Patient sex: F
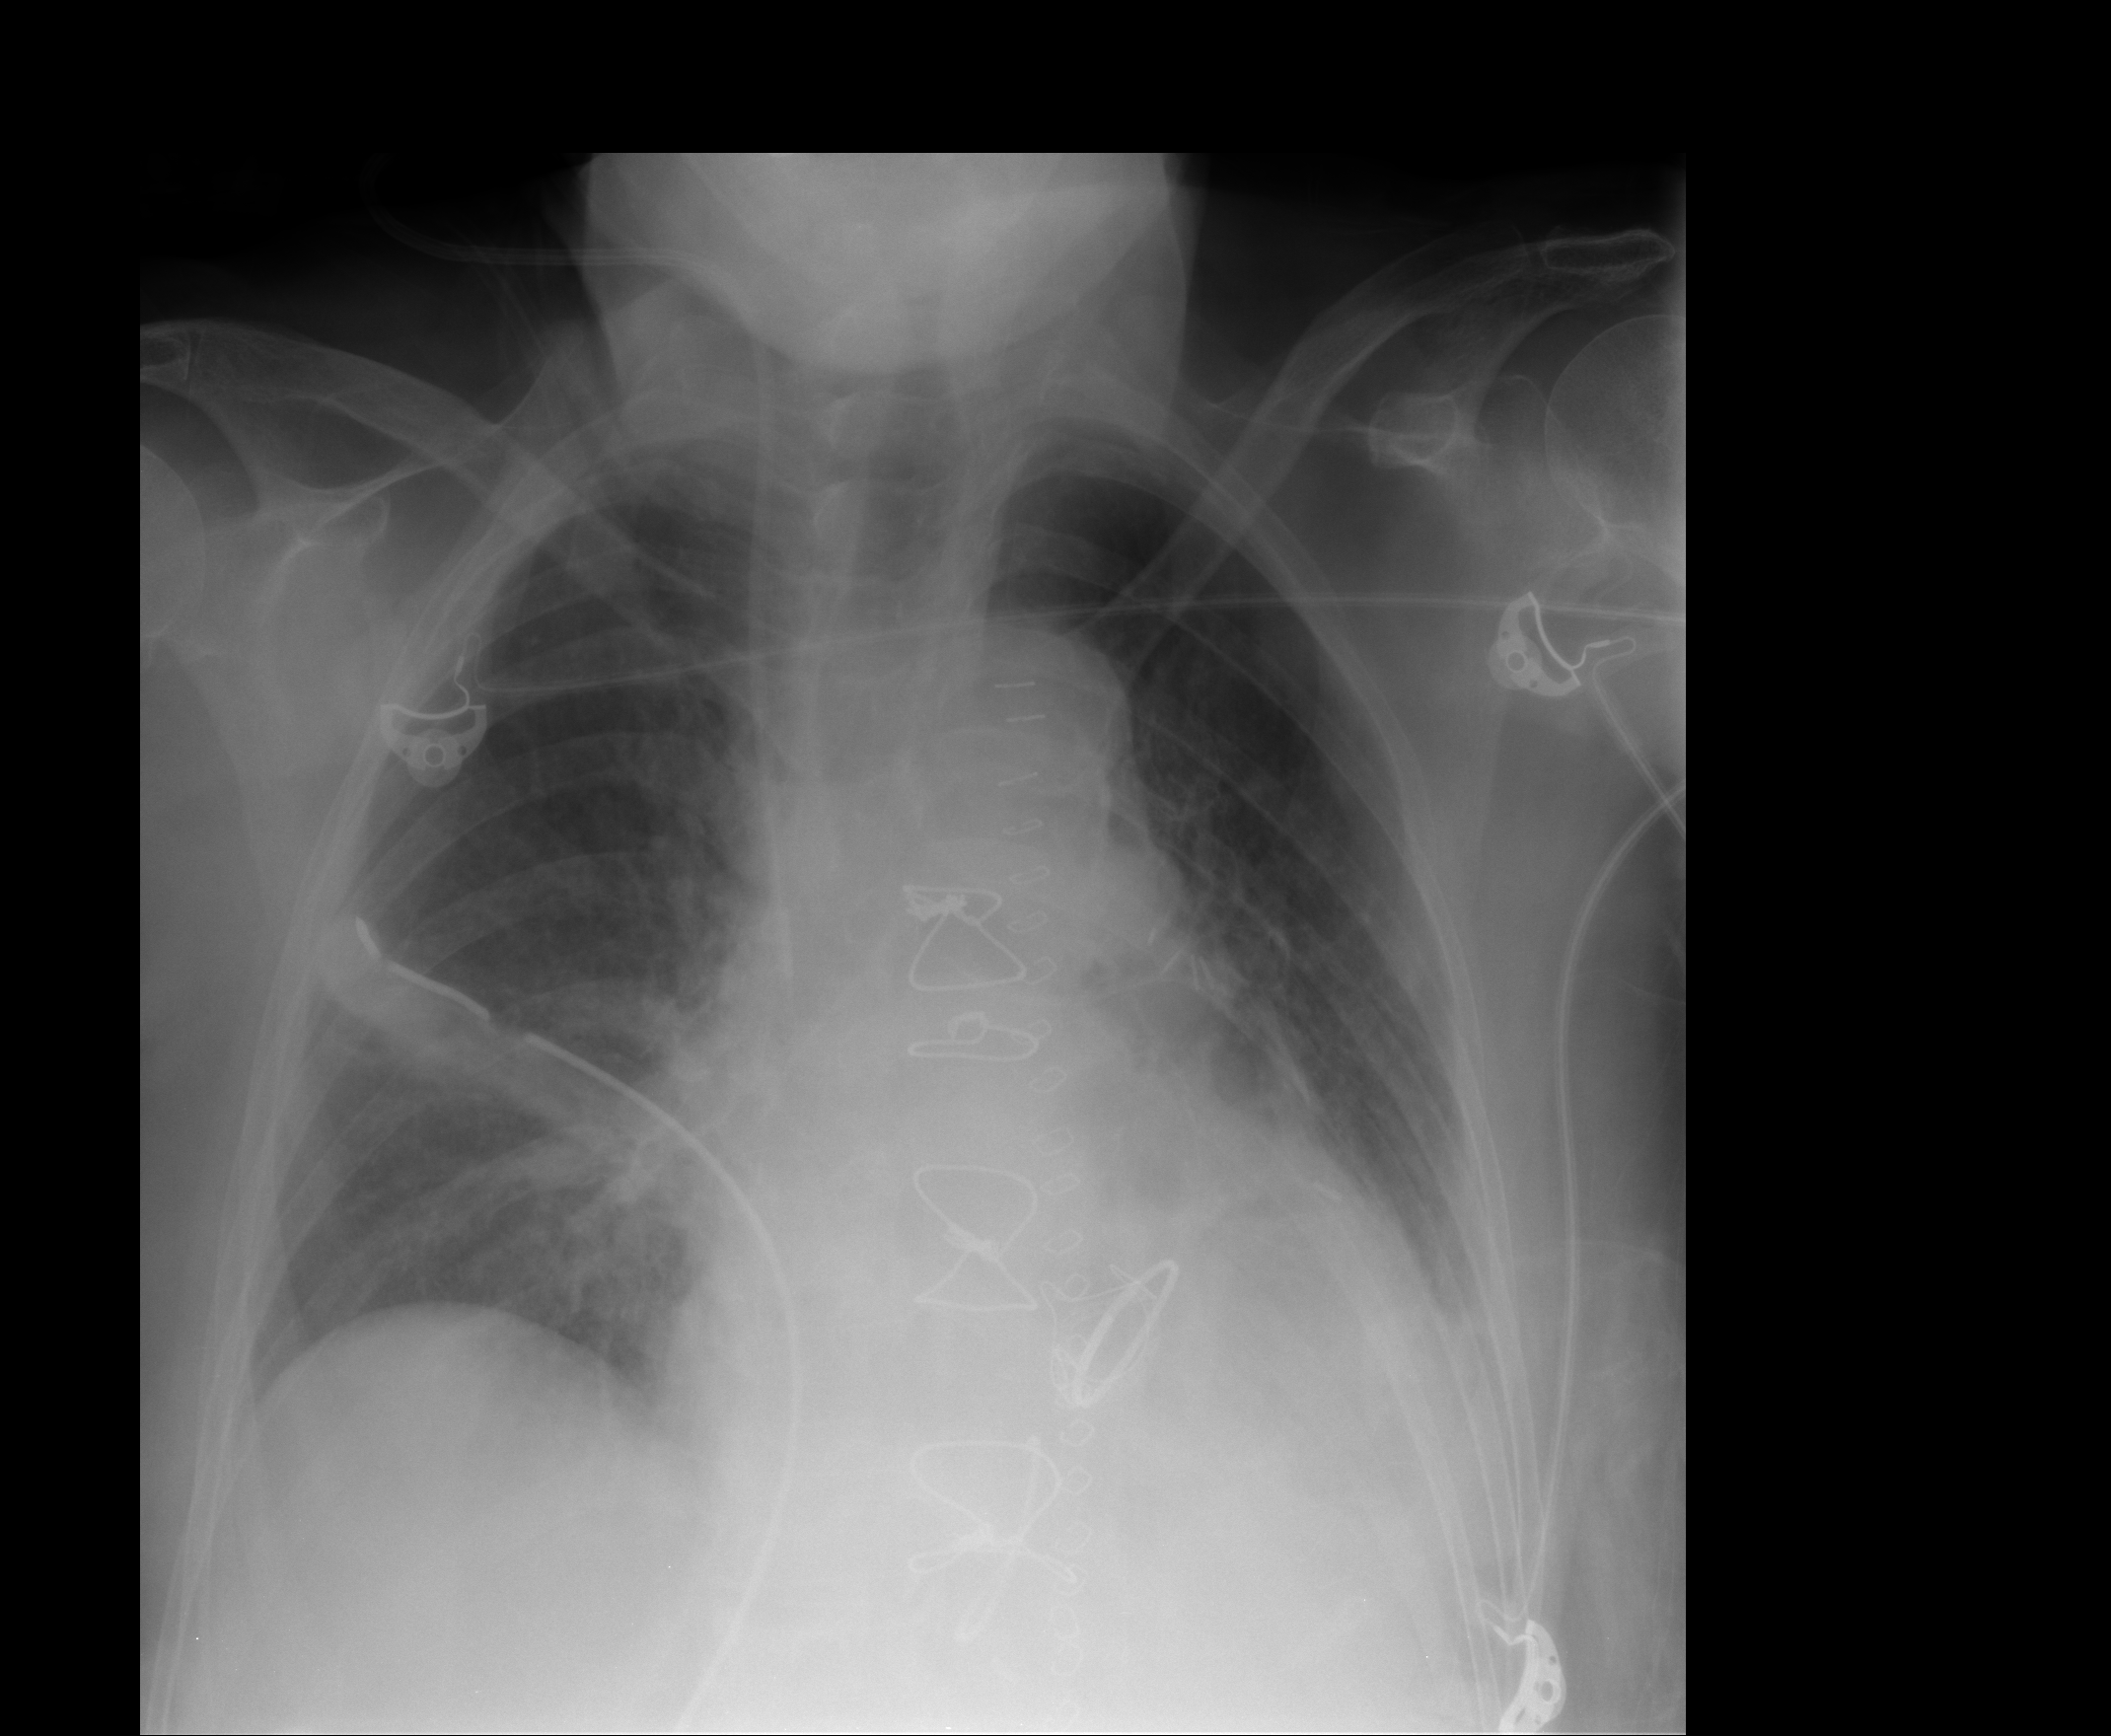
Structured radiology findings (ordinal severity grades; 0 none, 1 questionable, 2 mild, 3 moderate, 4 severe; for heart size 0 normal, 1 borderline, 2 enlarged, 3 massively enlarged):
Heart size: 2
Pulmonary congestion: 1
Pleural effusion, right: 0
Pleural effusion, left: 1
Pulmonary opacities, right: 0
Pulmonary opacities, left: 0
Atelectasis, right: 2
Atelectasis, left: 1